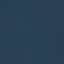
Label: SeaLake